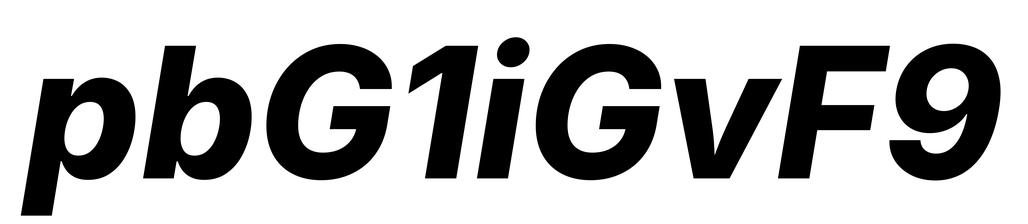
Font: Inter-Italic_ExtraBold_Italic